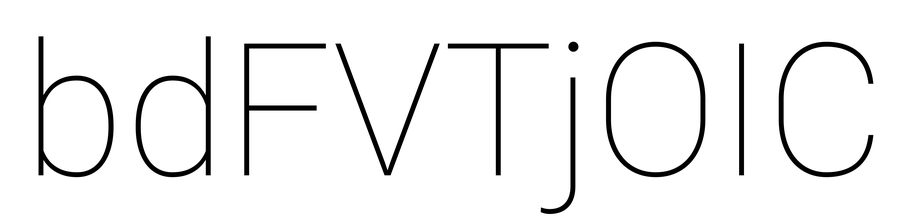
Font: Roboto_Thin